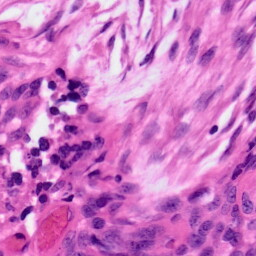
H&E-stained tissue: Ovarian